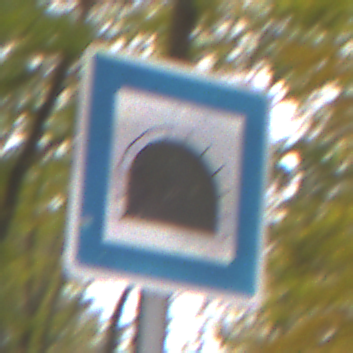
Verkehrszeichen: Tunnel
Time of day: Midday
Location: Outdoor (Nature)
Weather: Overcast
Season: NotSpecified
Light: Natural